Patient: sex F, age 58
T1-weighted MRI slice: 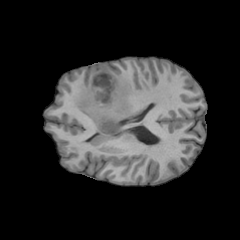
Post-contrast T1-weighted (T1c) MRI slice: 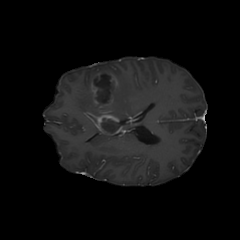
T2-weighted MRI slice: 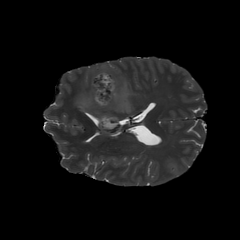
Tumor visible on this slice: yes
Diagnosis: Glioblastoma, IDH-wildtype
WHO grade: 4